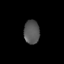
Tissue: lung
Cell type: Myeloid cells
Senescence score: 0.5627
Nuclear area (px): 366
Mean DAPI intensity: 85.781